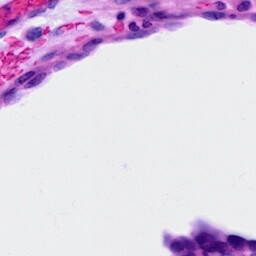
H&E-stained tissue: Ovarian